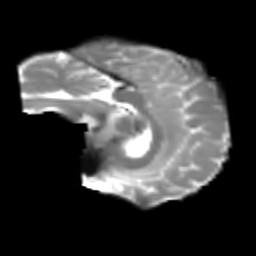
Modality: T2w
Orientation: sagittal
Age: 29
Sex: male
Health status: healthy